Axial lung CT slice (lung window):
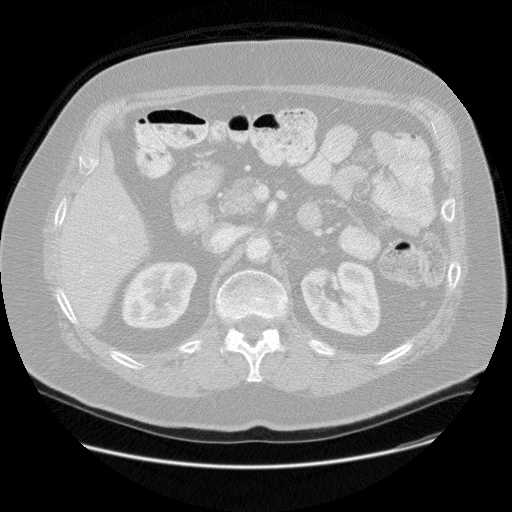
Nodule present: no